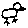
Label: bird